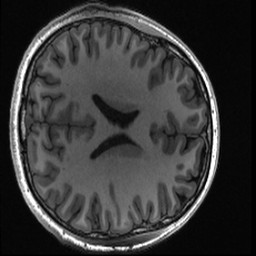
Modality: T1w
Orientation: axial
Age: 19
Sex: male